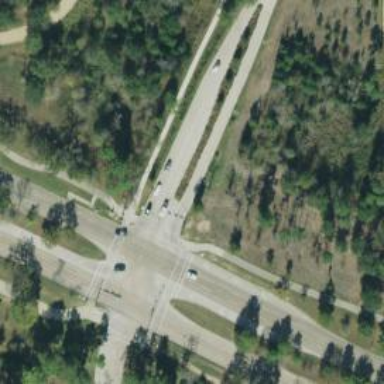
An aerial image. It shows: Crossing with line markings on the road.